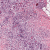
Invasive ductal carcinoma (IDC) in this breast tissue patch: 1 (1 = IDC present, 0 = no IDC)